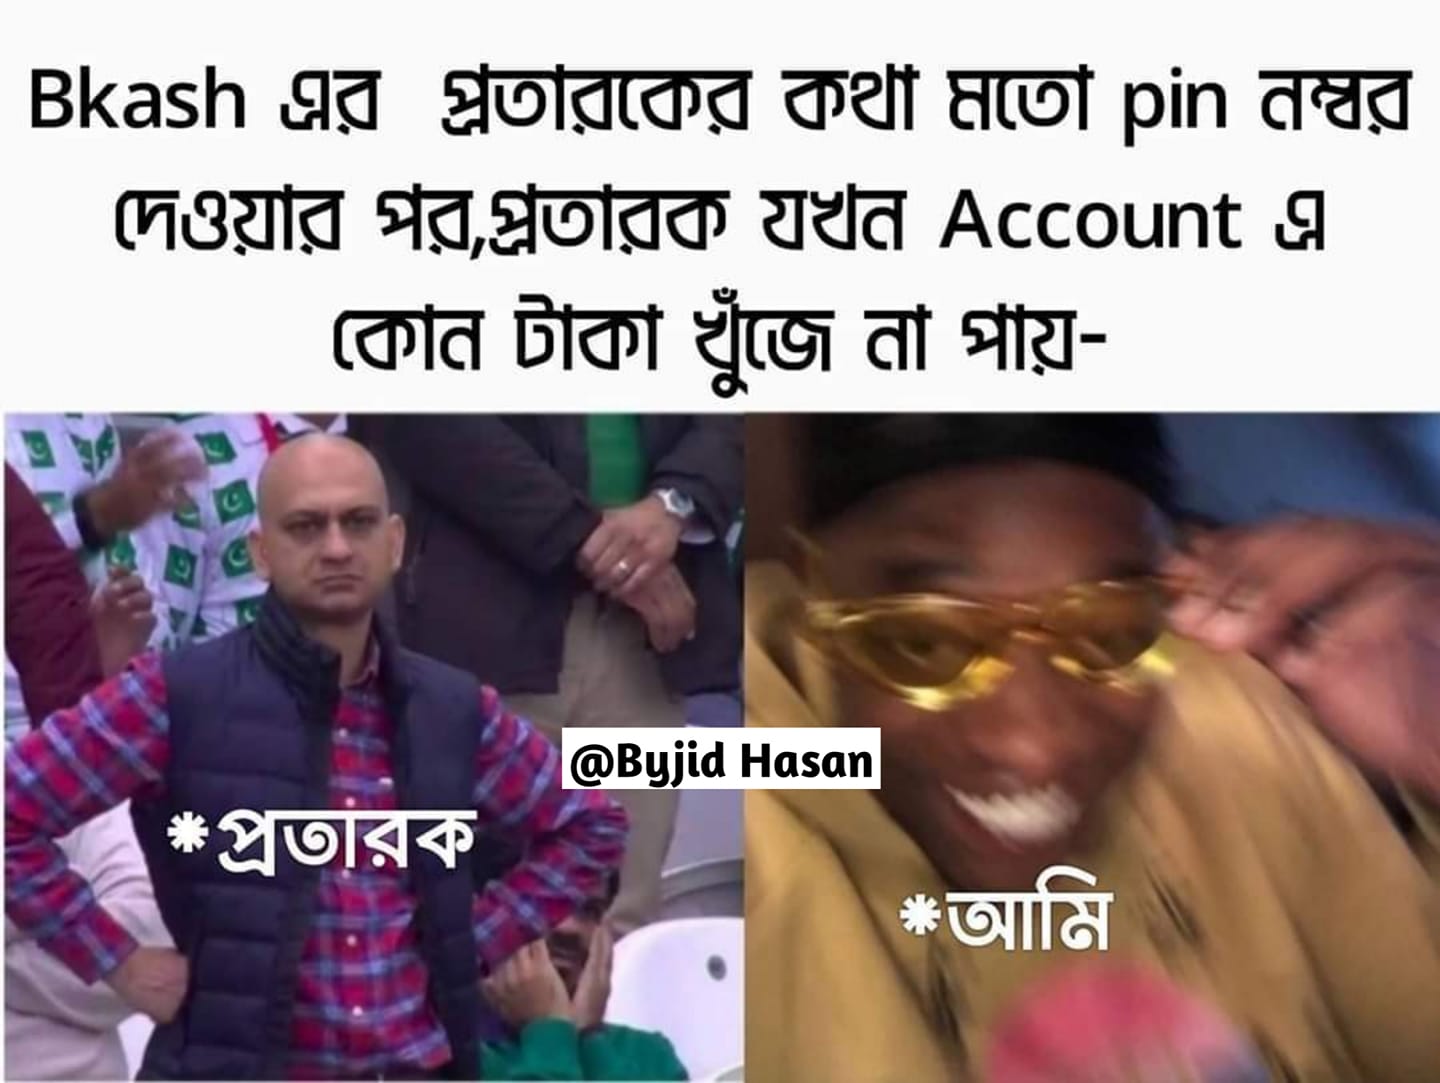
Caption: Bkash এর প্রতারকের কথা মতো pin নম্বর দেওয়ার পর, প্রতারক যখন Account এ কোন টাকা খুজে না পায়-  *প্রতারক     * আমি
Label: non-hate